Question: i need to get the table row id and all text associated with the table id when the print button is clicked:
here is what i have so far:
JS:
'''
newContent += Hesto.Html.StartTR(item.CommonCable, 'lineInfoRow');
newContent += Hesto.Html.CreateTD('<input type="button" value="Print" id="btnprint" onclick="SelectedRow()">', null);
newContent += Hesto.Html.CreateTD(item.CommonCable, null, null);
newContent += Hesto.Html.CreateTD(item.Wire, null, null);
newContent += Hesto.Html.CreateTD(item.WireLength * 1000, null);
newContent += Hesto.Html.CreateTD(item.TerminalA, null);
newContent += Hesto.Html.CreateTD(item.SealA, null);
newContent += Hesto.Html.CreateTD(item.TerminalB, null);
newContent += Hesto.Html.CreateTD(item.SealB, null);
newContent = Hesto.Html.EndTR(newContent);
});
$('#AlternativeReworkCablesList').html(newContent);
}
'''
HTML:
'''
<table id="alternativeCableTable">
<thead>
<tr>
<th>Print</th>
<th>Common Cable</th>
<th>Wire Type</th>
<th>Wire Length</th>
<th>Terminal A</th>
<th>Seal A</th>
<th>Terminal B</th>
<th>Seal B</th>
</tr>
</thead>
<tbody id="AlternativeReworkCablesList">
</tbody>
<tfoot>
</tfoot>
</table>
'''
JS function:
'''
function SelectedRow() {
var row = $(this).parents('tr');
var text = row.find('lineInfoRow').text();
console.log(text);
}
'''
and here is the image:

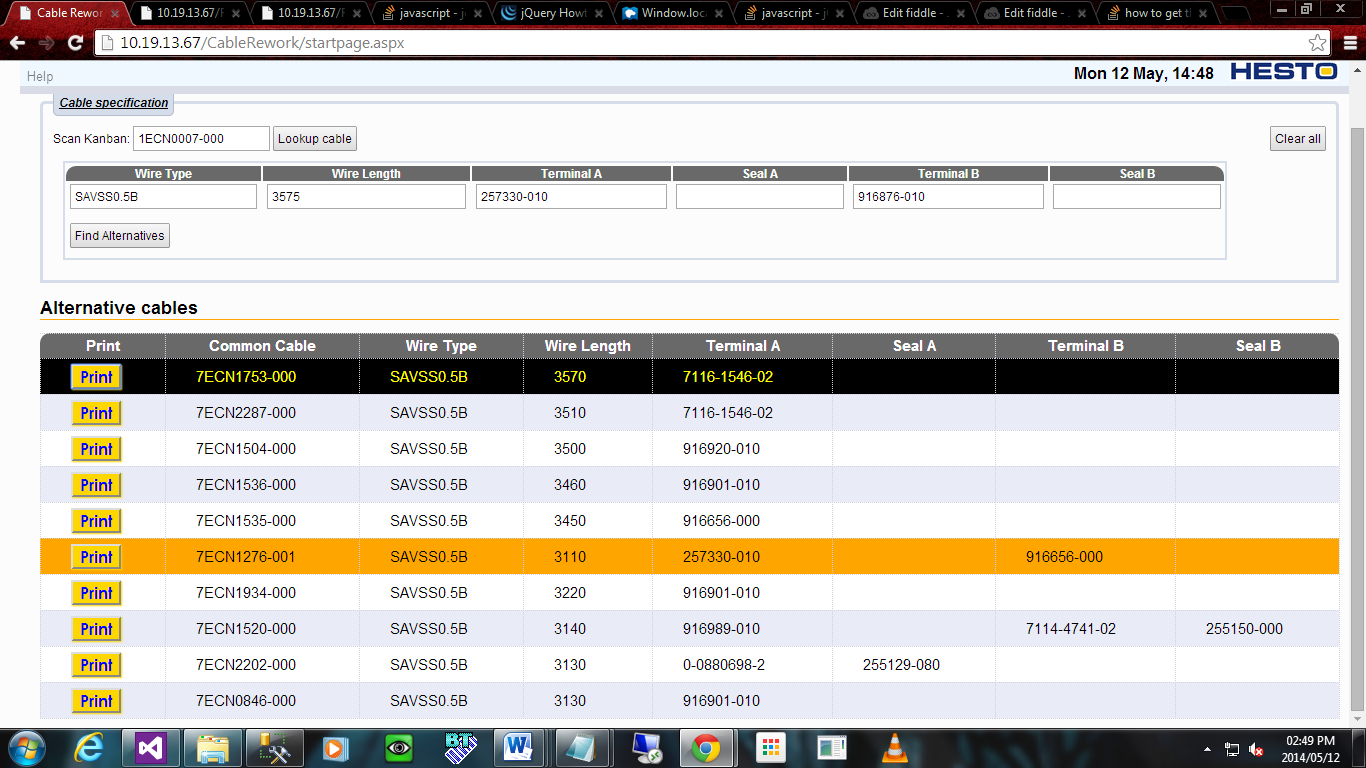
Answer: Try this:
'''
var tablid = $(this).parents('tr').attr('id');
var rowtext = $(this).closest('tr').text();
'''
also you have not passed object reference this in click call.it should be 'onclick="SelectedRow(this)"':
'''
newContent += Hesto.Html.CreateTD('<input type="button" value="Print" id="btnprint" onclick="SelectedRow(this)">', null);
'''